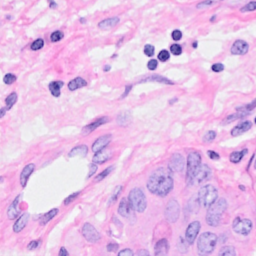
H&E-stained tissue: Breast